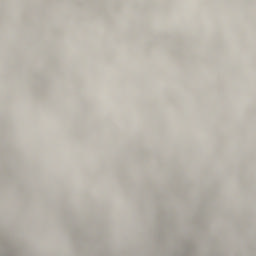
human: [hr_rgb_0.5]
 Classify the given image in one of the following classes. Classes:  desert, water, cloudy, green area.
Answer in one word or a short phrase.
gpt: cloudy